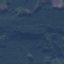
Land use / land cover: Forest